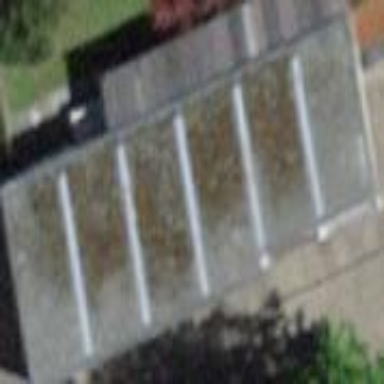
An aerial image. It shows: Garage building.